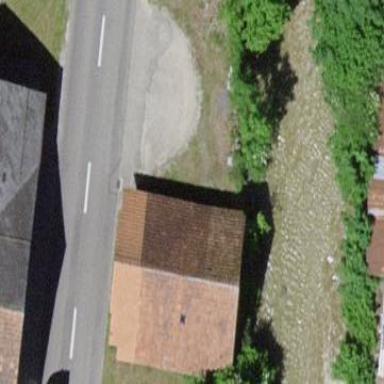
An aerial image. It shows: Barn.